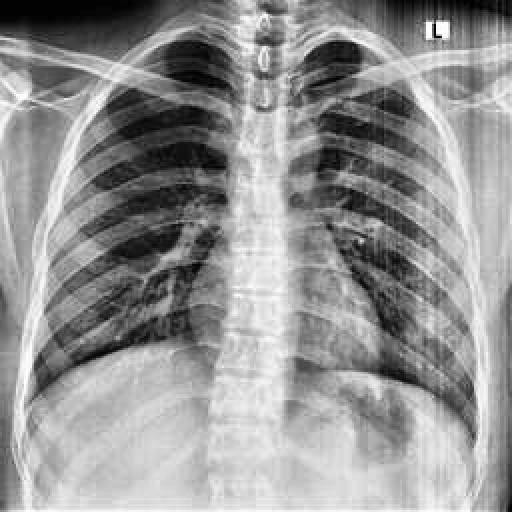
Finding: NORMAL